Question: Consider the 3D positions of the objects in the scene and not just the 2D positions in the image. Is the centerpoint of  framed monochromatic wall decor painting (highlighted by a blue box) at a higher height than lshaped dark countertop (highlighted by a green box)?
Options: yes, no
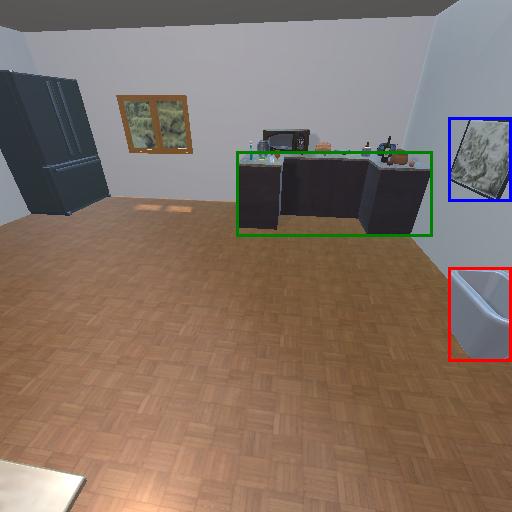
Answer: yes